Question: I have a 'byte array' that is indexed by a single index 'i'. But this array will be presented on the screen as an 'array of array' (not a matrix since not all the lines have the same dimensions). And with the arrow keys I be able to "surf" these elements of the "matrix". The selected element will have a different background color. To do this I will need the 'rows' and 'columns' of byte I want to highlight.
So I need help on formula to convert a single index for a row and a column.
I have already created the logic for the keys, ie, when it is possible to move in a certain direction, just need to show on the screen.
The lenght of a complete line is 8 bytes.
In this case the array is:
'''
unsigned char test[] = {0x00, 0x01, 0x02, 0x03, 0x61, 0x62, 0x63, 0x07, 0x21, 0x09, 0x0A};
'''
And it would appear this way:

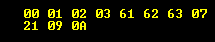
Answer: To get the index knowing the Column, Row and line length you would simply do:
'''
I = Row * LineLenght + Column;
'''
The inverse is the following:
'''
Row = I / LineLength; // Integer division
Column = I % LineLength; // Remainder of the division of I by LineLength
'''
This is basic arithmetic :)
You have to make sure you never fall off the array size.